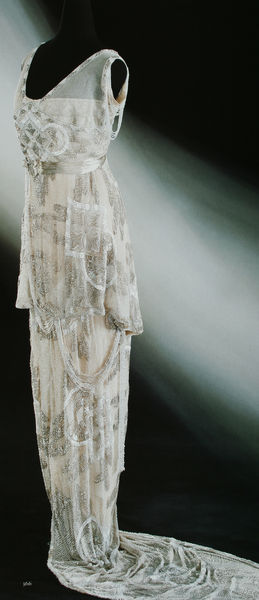
Titel: Abendkleid
Standort: Kyoto (Japan)
Institution: Kyoto Costume Institute
Schlagwörter: schatten, weiß, ausschnitt, frau, kleid, licht, schmuck, schwarz, dame, fest, mode, muster, spitze, gewand, kostüm, schleppe, modell, tüll, robe, transparent, abendkleid, foto, fotografie, puppe, verziert, hochzeit, tunika, eleganz, brautkleid, kleiderpuppe, lagen, adendkleid, schläppe, spietzenkleid